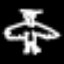
Label: angel